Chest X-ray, PA view. Patient: 49 years old, sex F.
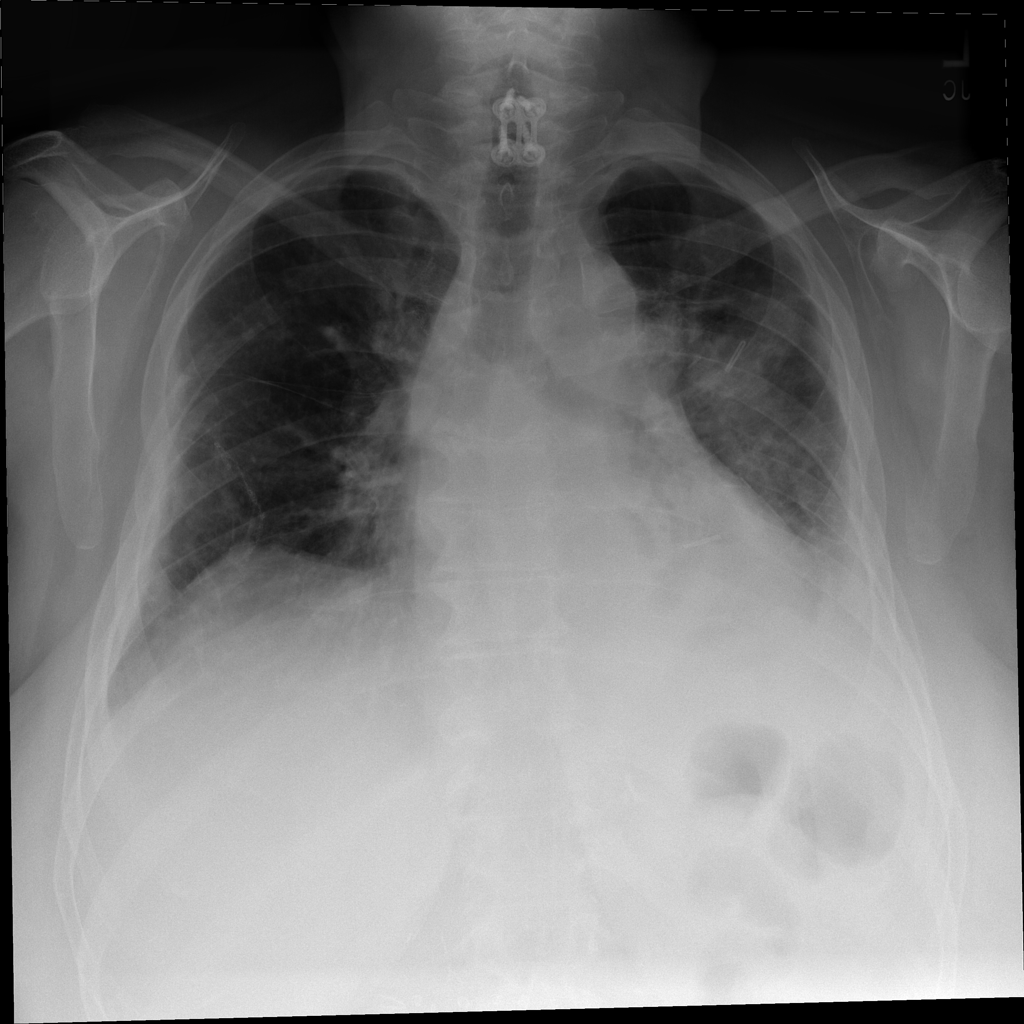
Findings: No Finding